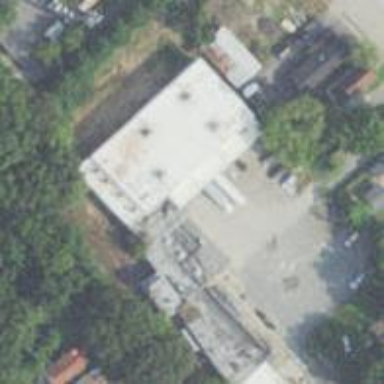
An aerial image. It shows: Building.